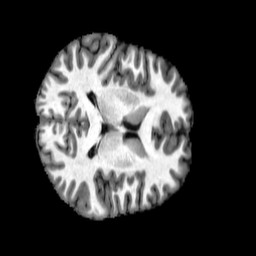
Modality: T1w
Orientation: axial
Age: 22
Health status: healthy
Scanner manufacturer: philips
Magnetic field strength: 3 T
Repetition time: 0.007809 s
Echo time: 0.003594 s